Question: I am currently trying to plot some lemr models I have generated within a loop, however I have I am running into a issue where my response variables are not been found.
A modified version of the sleepstudy data
'''
dput(data)
structure(list(Reaction = c(249.56, <PHONE>, <PHONE>, <PHONE>,
<PHONE>, <PHONE>, <PHONE>, <PHONE>, <PHONE>, <PHONE>, <PHONE>,
<PHONE>, <PHONE>, 204.707, <PHONE>, <PHONE>, <PHONE>, <PHONE>,
<PHONE>, <PHONE>, <PHONE>, <PHONE>, 234.32, <PHONE>, <PHONE>,
<PHONE>, <PHONE>, <PHONE>, <PHONE>, <PHONE>, <PHONE>, <PHONE>,
<PHONE>, 285.133, <PHONE>, <PHONE>, <PHONE>, <PHONE>, <PHONE>,
<PHONE>, <PHONE>, 285, <PHONE>, <PHONE>, <PHONE>, <PHONE>,
290.075, <PHONE>, <PHONE>, <PHONE>, <PHONE>, <PHONE>, <PHONE>,
<PHONE>, <PHONE>, <PHONE>, <PHONE>, <PHONE>, <PHONE>, <PHONE>,
<PHONE>, 289.555, <PHONE>, <PHONE>, 297.171, <PHONE>, <PHONE>,
<PHONE>, 333.36, <PHONE>, <PHONE>, <PHONE>, <PHONE>, <PHONE>,
<PHONE>, <PHONE>, <PHONE>, <PHONE>, <PHONE>, 377.299, <PHONE>,
<PHONE>, <PHONE>, <PHONE>, <PHONE>, <PHONE>, <PHONE>, 235.311,
<PHONE>, <PHONE>, <PHONE>, <PHONE>, <PHONE>, <PHONE>, <PHONE>,
<PHONE>, <PHONE>, <PHONE>, <PHONE>, <PHONE>, <PHONE>, <PHONE>,
<PHONE>, 254.922, <PHONE>, <PHONE>, <PHONE>, 308.102, <PHONE>,
<PHONE>, <PHONE>, <PHONE>, <PHONE>, <PHONE>, <PHONE>, <PHONE>,
<PHONE>, <PHONE>, <PHONE>, <PHONE>, <PHONE>, <PHONE>, <PHONE>,
<PHONE>, <PHONE>, <PHONE>, <PHONE>, <PHONE>, <PHONE>, <PHONE>,
<PHONE>, <PHONE>, <PHONE>, <PHONE>, <PHONE>, <PHONE>, <PHONE>,
<PHONE>, <PHONE>, <PHONE>, <PHONE>, <PHONE>, <PHONE>, <PHONE>,
<PHONE>, <PHONE>, <PHONE>, <PHONE>, 340.28, <PHONE>, 225.264,
<PHONE>, <PHONE>, 240.473, <PHONE>, <PHONE>, <PHONE>, <PHONE>,
365.163, <PHONE>, <PHONE>, <PHONE>, <PHONE>, <PHONE>, <PHONE>,
284.512, <PHONE>, <PHONE>, <PHONE>, <PHONE>, <PHONE>, 273.474,
<PHONE>, <PHONE>, <PHONE>, <PHONE>, <PHONE>, <PHONE>, <PHONE>,
<PHONE>), Days = c(0, 1, 2, 3, 4, 5, 6, 7, 8, 9, 0, 1, 2, 3,
4, 5, 6, 7, 8, 9, 0, 1, 2, 3, 4, 5, 6, 7, 8, 9, 0, 1, 2, 3, 4,
5, 6, 7, 8, 9, 0, 1, 2, 3, 4, 5, 6, 7, 8, 9, 0, 1, 2, 3, 4, 5,
6, 7, 8, 9, 0, 1, 2, 3, 4, 5, 6, 7, 8, 9, 0, 1, 2, 3, 4, 5, 6,
7, 8, 9, 0, 1, 2, 3, 4, 5, 6, 7, 8, 9, 0, 1, 2, 3, 4, 5, 6, 7,
8, 9, 0, 1, 2, 3, 4, 5, 6, 7, 8, 9, 0, 1, 2, 3, 4, 5, 6, 7, 8,
9, 0, 1, 2, 3, 4, 5, 6, 7, 8, 9, 0, 1, 2, 3, 4, 5, 6, 7, 8, 9,
0, 1, 2, 3, 4, 5, 6, 7, 8, 9, 0, 1, 2, 3, 4, 5, 6, 7, 8, 9, 0,
1, 2, 3, 4, 5, 6, 7, 8, 9, 0, 1, 2, 3, 4, 5, 6, 7, 8, 9), Subject = structure(c(1L,
1L, 1L, 1L, 1L, 1L, 1L, 1L, 1L, 1L, 2L, 2L, 2L, 2L, 2L, 2L, 2L,
2L, 2L, 2L, 3L, 3L, 3L, 3L, 3L, 3L, 3L, 3L, 3L, 3L, 4L, 4L, 4L,
4L, 4L, 4L, 4L, 4L, 4L, 4L, 5L, 5L, 5L, 5L, 5L, 5L, 5L, 5L, 5L,
5L, 6L, 6L, 6L, 6L, 6L, 6L, 6L, 6L, 6L, 6L, 7L, 7L, 7L, 7L, 7L,
7L, 7L, 7L, 7L, 7L, 8L, 8L, 8L, 8L, 8L, 8L, 8L, 8L, 8L, 8L, 9L,
9L, 9L, 9L, 9L, 9L, 9L, 9L, 9L, 9L, 10L, 10L, 10L, 10L, 10L,
10L, 10L, 10L, 10L, 10L, 11L, 11L, 11L, 11L, 11L, 11L, 11L, 11L,
11L, 11L, 12L, 12L, 12L, 12L, 12L, 12L, 12L, 12L, 12L, 12L, 13L,
13L, 13L, 13L, 13L, 13L, 13L, 13L, 13L, 13L, 14L, 14L, 14L, 14L,
14L, 14L, 14L, 14L, 14L, 14L, 15L, 15L, 15L, 15L, 15L, 15L, 15L,
15L, 15L, 15L, 16L, 16L, 16L, 16L, 16L, 16L, 16L, 16L, 16L, 16L,
17L, 17L, 17L, 17L, 17L, 17L, 17L, 17L, 17L, 17L, 18L, 18L, 18L,
18L, 18L, 18L, 18L, 18L, 18L, 18L), .Label = c("308", "309",
"310", "330", "331", "332", "333", "334", "335", "337", "349",
"350", "351", "352", "369", "370", "371", "372"), class = "factor"),
sim_1 = c(299.964231384066, 267.491912906856, 285.889371053274,
322.537140999718, 335.214513295517, 335.311117763686, 308.660876991118,
311.<PHONE>, 385.816499225727, 361.591295830996, 262.303849138308,
271.<PHONE>, 257.959634776352, 318.428881916069, 311.451855350732,
326.573871201961, 369.379064149954, 380.765791679964, 409.604000740783,
376.<PHONE>, 277.662434340415, 306.670416712317, 252.692807794961,
269.<PHONE>, 272.257744019907, 273.927595597971, 323.368971221048,
348.<PHONE>, 372.<PHONE>, 378.210770078511, 261.676017761342,
345.286580451847, 291.<PHONE>, 321.942103677611, 319.<PHONE>,
337.371893169806, 355.949879319467, 364.813844470173, 371.752756525177,
385.791319294913, 286.981188251501, 297.548819999732, 278.990403969054,
322.764626817582, 330.477884620956, 423.792129268372, 330.835096397743,
380.255055589314, 349.566135502178, 361.207887030423, 285.627000846447,
281.<PHONE>, 330.594965535968, 343.784671472299, 363.<PHONE>,
351.<PHONE>, 395.710023288258, 455.750684591618, 489.<PHONE>,
486.748875254035, 218.378824348612, 255.<PHONE>, 271.691952019533,
214.999400250621, 248.307220353828, 290.291274141785, 255.754620764028,
274.666171070366, 282.<PHONE>, 269.757854934444, 236.854376904564,
261.509988141163, 265.700768149116, 318.814882346351, 292.<PHONE>,
307.293504538655, 350.241953862745, 319.402475763064, 359.424202182025,
334.787787382359, 274.515399215196, 232.841242106336, 223.<PHONE>,
198.553051161577, 225.242455437881, 200.<PHONE>, 202.<PHONE>,
243.991815904352, 201.744763840107, 174.<PHONE>, 197.546187164272,
200.940899761501, 242.<PHONE>, 280.591530238188, 235.<PHONE>,
289.277794412561, 296.669771123147, 334.270833817783, 322.325851945278,
366.471501788248, 199.453916922683, 287.524404484846, 266.594336497439,
240.779481084656, 207.730403302928, 261.443903988526, 257.528967414075,
245.<PHONE>, 249.389220911585, 230.739795282281, 256.755247522168,
272.<PHONE>, 274.786974364596, 265.<PHONE>, 334.<PHONE>,
348.<PHONE>, 329.764955573542, 327.667610641449, 391.<PHONE>,
394.261505821705, 302.<PHONE>, 272.253573810679, 289.718108032336,
350.947547474787, 342.389504481718, 355.961027207619, 396.302313689479,
362.<PHONE>, 316.431055554823, 385.<PHONE>, 275.263431756927,
298.295801500904, 210.653418763036, 216.738680762738, 228.429270690433,
219.818677222045, 230.<PHONE>, 242.<PHONE>, 216.956496314321,
300.<PHONE>, 265.<PHONE>, 267.228554484115, 289.<PHONE>,
284.407665021742, 287.<PHONE>, 335.312924116153, 298.999608450575,
278.738648110863, 328.<PHONE>, 316.661616126373, 248.882255449474,
249.595660835004, 302.588853363055, 301.867862247138, 334.213292087507,
329.713698224951, 333.554345760387, 397.<PHONE>, 372.841943906807,
418.751797808512, 245.269772583493, 271.570586959615, 284.<PHONE>,
288.<PHONE>, 340.451891682993, 312.832334130186, 327.<PHONE>,
304.255710148906, 317.<PHONE>, 368.872900187749, 295.620053981986,
296.292604172199, 229.917595386271, 318.631515062137, 293.<PHONE>,
267.322931990642, 286.931973273292, 244.984551195061, 242.710125999761,
272.936737219166), sim_2 = c(202.<PHONE>, 242.867370798436,
276.469302444478, 222.<PHONE>, 234.869034276772, 260.212942075645,
238.233364792791, 259.720776916912, 297.<PHONE>, 304.850551220275,
203.817220435292, 156.<PHONE>, 211.<PHONE>, 249.895663564398,
253.<PHONE>, 236.864373168548, 182.202370343393, 262.409490939542,
285.<PHONE>, 281.<PHONE>, 260.332340447118, 275.854194002271,
263.<PHONE>, 315.345943688578, 302.365227428633, 267.<PHONE>,
342.695600561878, 346.668651655545, 345.439693770349, 290.306222040088,
254.865070174519, 292.377664683554, 283.911695274238, 298.<PHONE>,
359.<PHONE>, 281.886104585946, 255.428372079613, 323.<PHONE>,
305.270265508814, 340.961176508894, 198.<PHONE>, 287.<PHONE>,
240.295426358548, 243.542742208211, 263.801029327284, 302.427864780702,
295.<PHONE>, 263.<PHONE>, 317.<PHONE>, 348.998631047882,
233.<PHONE>, 269.239970246639, 264.998059074354, 285.583538408867,
317.728112153489, 349.<PHONE>, 310.<PHONE>, 359.481657101835,
376.841033375421, 377.553347175506, 214.<PHONE>, 239.<PHONE>,
284.<PHONE>, 272.498197321074, 277.<PHONE>, 315.<PHONE>,
293.510465791086, 365.928565791748, 340.763605433466, 372.<PHONE>,
260.366013674734, 265.205220234226, 317.667463034761, 256.391158522428,
312.978180214686, 290.622236182207, 274.590497621983, 300.<PHONE>,
327.377596137579, 303.527265151692, 269.<PHONE>, 307.649307389382,
343.902788998713, 331.585871218395, 312.832277889413, 329.751600482837,
358.390181829012, 379.428163095485, 407.232463533516, 439.803088185855,
242.417024076997, 237.<PHONE>, 293.246155499907, 296.843427812765,
331.497370804934, 270.<PHONE>, 328.282957731861, 372.768066251911,
368.<PHONE>, 340.996084486903, 286.305710170197, 256.539723139968,
278.545589782502, 331.834955161219, 305.313390283143, 345.237676875134,
327.875569943271, 306.281578676792, 336.<PHONE>, 341.356235690252,
167.833861223408, 182.319981414247, 197.701148676341, 206.<PHONE>,
271.448862166232, 198.252819043966, 233.805986308183, 264.<PHONE>,
307.495008402868, 278.784708334438, 274.<PHONE>, 211.936881684792,
302.<PHONE>, 259.<PHONE>, 281.<PHONE>, 271.<PHONE>,
314.209939405435, 367.826036907867, 395.475514682222, 317.<PHONE>,
277.677316565777, 319.489325265463, 297.660649176939, 315.797704013651,
332.294702773488, 374.<PHONE>, 413.283943075662, 413.831955616233,
423.<PHONE>, 425.935778813079, 246.863338117012, 237.596973789292,
262.<PHONE>, 314.824256170761, 315.625334947357, 328.<PHONE>,
332.873816425954, 380.<PHONE>, 408.679982157159, 369.821832479469,
260.811774282669, 277.<PHONE>, 277.672033596095, 283.454393323388,
325.492392986034, 358.871114562068, 396.431173848642, 326.318131814505,
373.740840050953, 400.288199653737, 230.737339267534, 269.<PHONE>,
283.412337343826, 299.817125800636, 277.295559566833, 353.776397459479,
347.<PHONE>, 417.232392829486, 413.693035834264, 371.<PHONE>,
229.<PHONE>, 220.871947052106, 268.268830066501, 256.<PHONE>,
250.<PHONE>, 285.<PHONE>, 287.315526323414, 288.665619616054,
354.<PHONE>, 298.267488566935), gender = structure(c(1L,
1L, 1L, 1L, 1L, 1L, 1L, 1L, 1L, 1L, 1L, 1L, 1L, 1L, 1L, 1L,
1L, 1L, 1L, 1L, 1L, 1L, 1L, 1L, 1L, 1L, 1L, 1L, 1L, 1L, 1L,
1L, 1L, 1L, 1L, 1L, 1L, 1L, 1L, 1L, 1L, 1L, 1L, 1L, 1L, 1L,
1L, 1L, 1L, 1L, 1L, 1L, 1L, 1L, 1L, 1L, 1L, 1L, 1L, 1L, 1L,
1L, 1L, 1L, 1L, 1L, 1L, 1L, 1L, 1L, 1L, 1L, 1L, 1L, 1L, 1L,
1L, 1L, 1L, 1L, 1L, 1L, 1L, 1L, 1L, 1L, 1L, 1L, 1L, 1L, 2L,
2L, 2L, 2L, 2L, 2L, 2L, 2L, 2L, 2L, 2L, 2L, 2L, 2L, 2L, 2L,
2L, 2L, 2L, 2L, 2L, 2L, 2L, 2L, 2L, 2L, 2L, 2L, 2L, 2L, 2L,
2L, 2L, 2L, 2L, 2L, 2L, 2L, 2L, 2L, 2L, 2L, 2L, 2L, 2L, 2L,
2L, 2L, 2L, 2L, 2L, 2L, 2L, 2L, 2L, 2L, 2L, 2L, 2L, 2L, 2L,
2L, 2L, 2L, 2L, 2L, 2L, 2L, 2L, 2L, 2L, 2L, 2L, 2L, 2L, 2L,
2L, 2L, 2L, 2L, 2L, 2L, 2L, 2L, 2L, 2L, 2L, 2L, 2L, 2L), .Label = c("0",
"1"), class = "factor")), .Names = c("Reaction", "Days",
"Subject", "sim_1", "sim_2", "gender"), row.names = c("1", "2",
"3", "4", "5", "6", "7", "8", "9", "10", "11", "12", "13", "14",
"15", "16", "17", "18", "19", "20", "21", "22", "23", "24", "25",
"26", "27", "28", "29", "30", "31", "32", "33", "34", "35", "36",
"37", "38", "39", "40", "41", "42", "43", "44", "45", "46", "47",
"48", "49", "50", "51", "52", "53", "54", "55", "56", "57", "58",
"59", "60", "61", "62", "63", "64", "65", "66", "67", "68", "69",
"70", "71", "72", "73", "74", "75", "76", "77", "78", "79", "80",
"81", "82", "83", "84", "85", "86", "87", "88", "89", "90", "91",
"92", "93", "94", "95", "96", "97", "98", "99", "100", "101",
"102", "103", "104", "105", "106", "107", "108", "109", "110",
"111", "112", "113", "114", "115", "116", "117", "118", "119",
"120", "121", "122", "123", "124", "125", "126", "127", "128",
"129", "130", "131", "132", "133", "134", "135", "136", "137",
"138", "139", "140", "141", "142", "143", "144", "145", "146",
"147", "148", "149", "150", "151", "152", "153", "154", "155",
"156", "157", "158", "159", "160", "161", "162", "163", "164",
"165", "166", "167", "168", "169", "170", "171", "172", "173",
"174", "175", "176", "177", "178", "179", "180"), class = "data.frame")
'''
The plots I am making work fine when I run lemr models individuly.
'''
library(lme4)
library(effects)
library(ggplot2)
#fit model
fm1 <- lmer(Reaction ~ Days + gender + (Days | Subject), data = data, REML = FALSE)
#extract predicted values and CI generated by effects
(df <- as.data.frame(Effect(c("gender", "Days"), fm1)))
#plot the extracted values using ggplot
ggplot(data = df, aes(x=Days, y=fit)) + geom_line(aes(colour=gender)) +
geom_ribbon(aes(ymin=lower, ymax=upper, fill=gender), alpha=0.2)
'''
This generates a nice plot displaying the coefficients and confidence intervals of the model
The problem I encounter occurs when I try to plot models that I have generate within a loop.
'''
#function to loop through multiple response variables
fitlmer <- function(X){
lapply(X, function(.col){
y <- .col
out <- with(data, lmer(y ~ Days + gender + (Days | Subject), data = data, REML = FALSE))
out
})
}
output <- fitlmer(data[,c(1,4,5)])
lapply(output, summary)
#extract predicted values and CI generated by effects for the first model
(df <- as.data.frame(Effect(c("gender", "Days"), output[[1]])))
'''
This produces the following error
'''
Error in eval(expr, envir, enclos) : object 'y' not found
'''
How can I resolve this issue?
Thanks
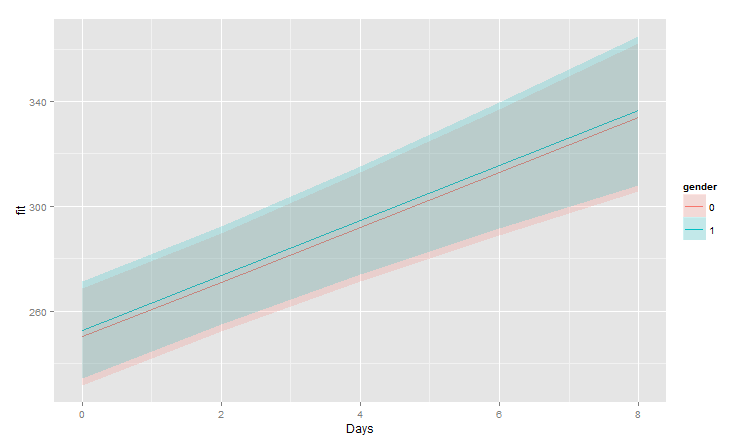
Answer: You don't need to pass entire columns to the 'filtmer' function, just the names you want to iterate through. By doing that and using 'as.formula()', the resultant 'lmer' objects will be kept in the naming format 'Effect' needs:
'''
fitlmer <- function(data, respnames){
lapply(respnames, function(resp){
lmer(as.formula(sprintf("%s ~ Days + gender + (Days | Subject)", resp)),
data = data, REML = FALSE)
})
}
output <- fitlmer(data, colnames(data)[c(1,4,5)])
'''
NOTE: I'm also passing in 'data' here as a general good practice, though could--in reality--just do:
'''
output <- lapply(colnames(data)[c(1,4,5)], function(resp){
lmer(as.formula(sprintf("%s ~ Days + gender + (Days | Subject)", resp)), data = data, REML = FALSE)
})
'''
and avoid a separate function altogether (though I think the function is a better approach)
I did a quick check over the 'output' in your original example and this approach and they seem equivalent, but you should probably do a final verification.